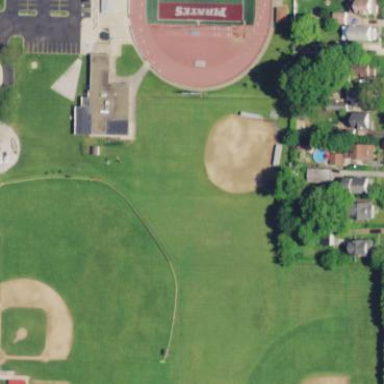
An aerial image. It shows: Softball pitch for leisure land activities.